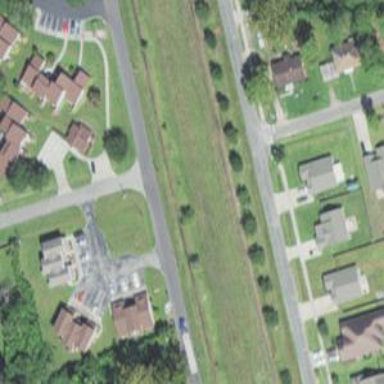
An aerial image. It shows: Residential road with asphalt surface and separate sidewalk.